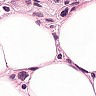
Metastatic tissue present: yes